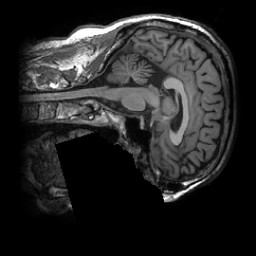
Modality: T1w
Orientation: sagittal
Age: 55
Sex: male
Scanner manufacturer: ge
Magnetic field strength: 3 T
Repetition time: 0.007348 s
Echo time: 0.003036 s